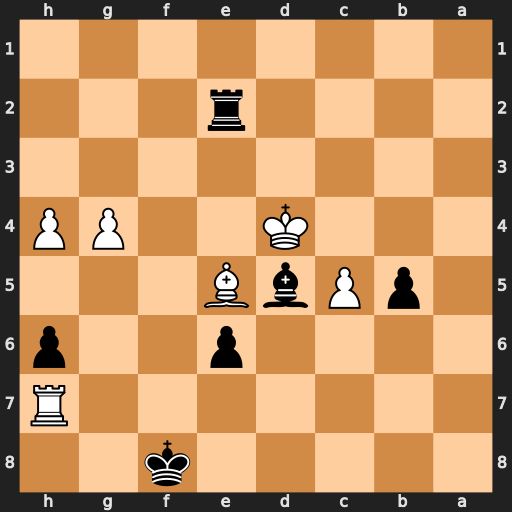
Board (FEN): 5k2/7R/4p2p/1pPbB3/3K2PP/8/4r3/8
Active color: b
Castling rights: -
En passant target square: -
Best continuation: Re4+ Kd3 Rxe5